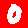
Digit: 0